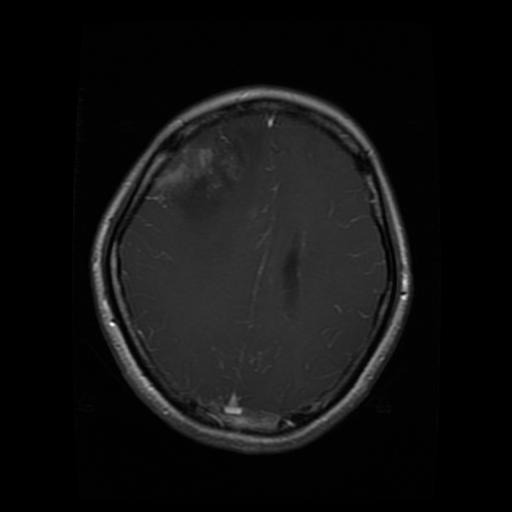
Label: glioma